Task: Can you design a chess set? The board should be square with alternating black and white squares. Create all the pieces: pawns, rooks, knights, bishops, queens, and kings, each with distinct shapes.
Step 381:
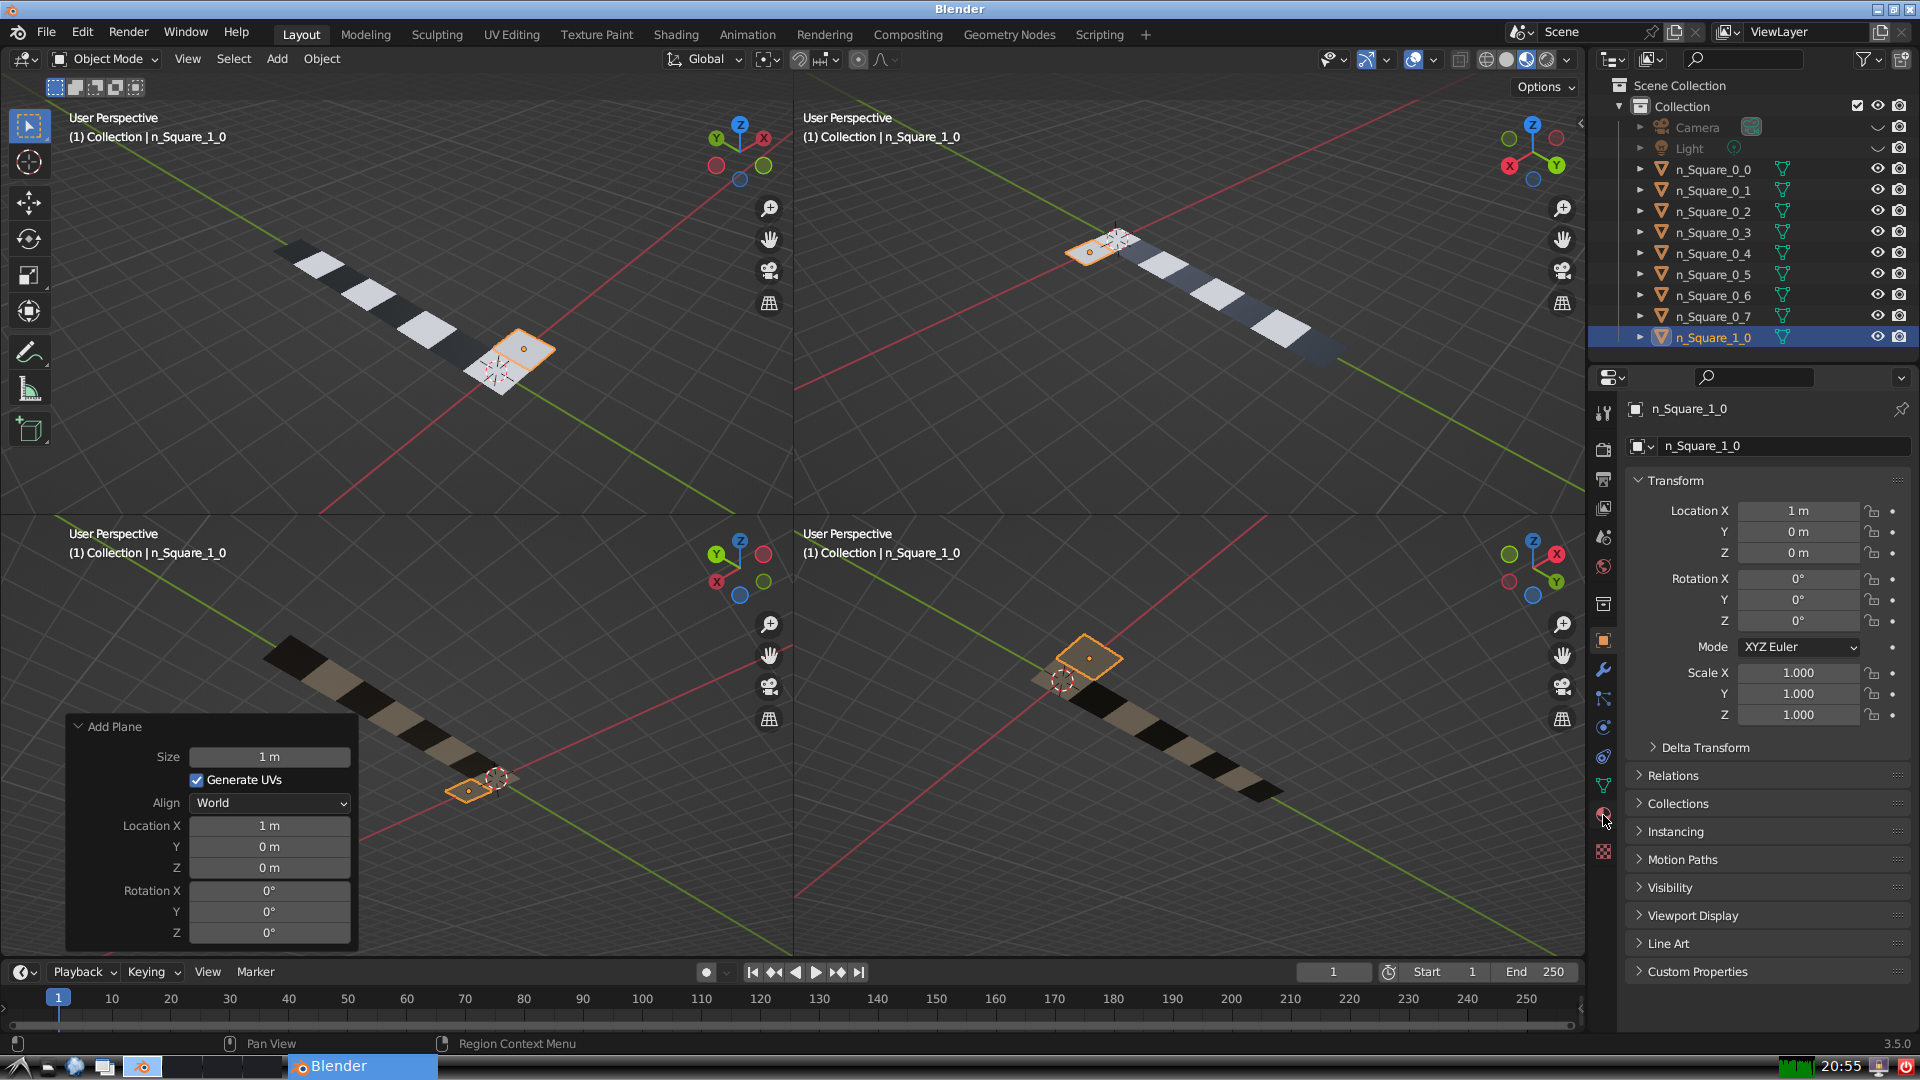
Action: click: no